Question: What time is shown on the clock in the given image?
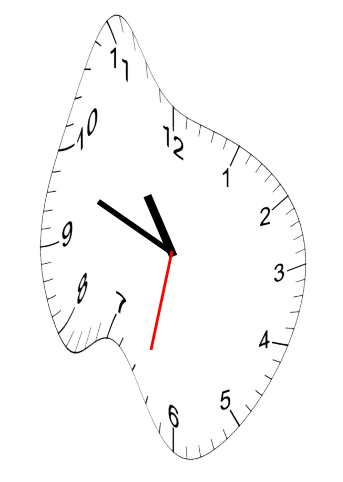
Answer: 10:48:32